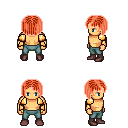
a pixel art fantasy rpg character, male body template, human, tanned skin, gold arm armor, teal pants, red pageboy hairstyle, maroon shoes, four views (front, back, left, right), 2x2 character sprite sheet, small pixel art, hard edges, no anti-aliasing